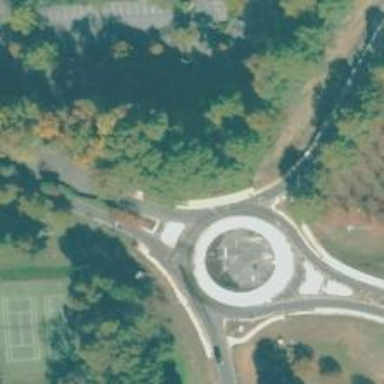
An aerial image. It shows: Asphalt road that is secondary route leading to roundabout.